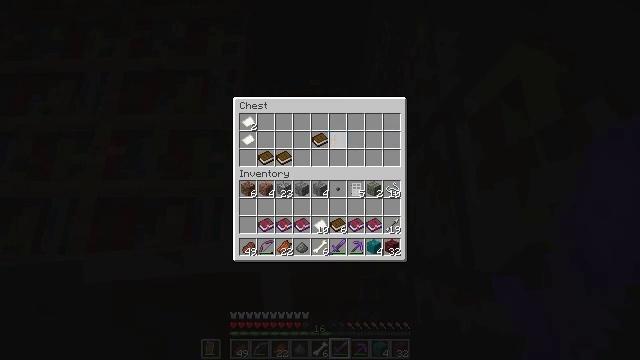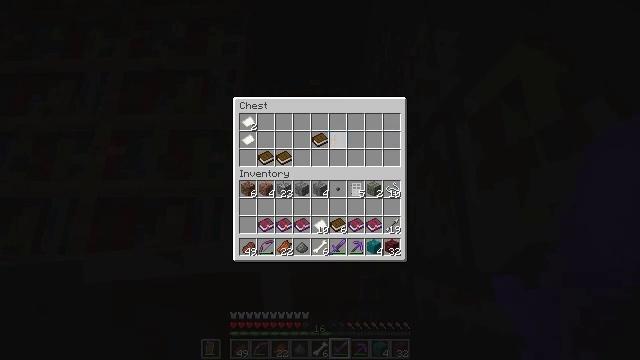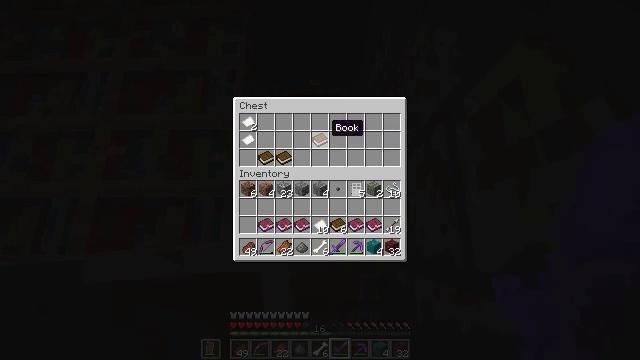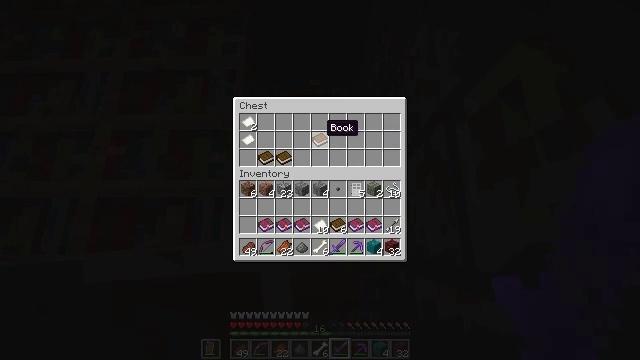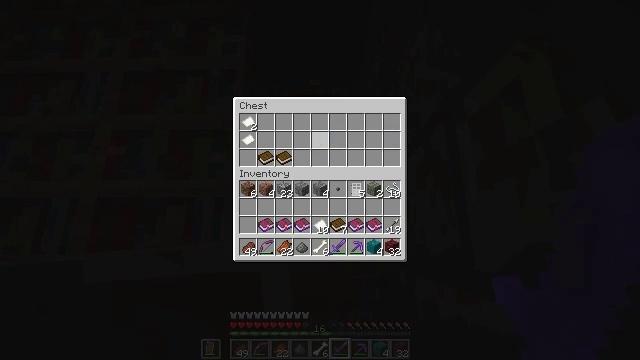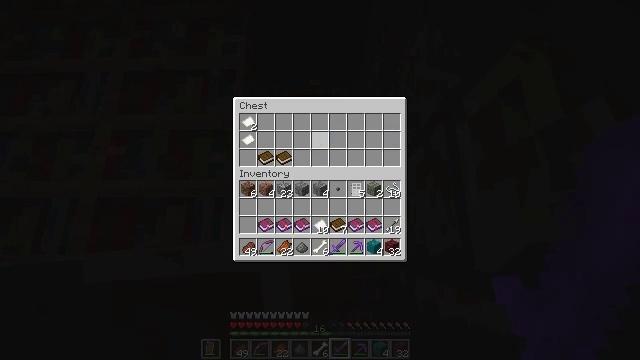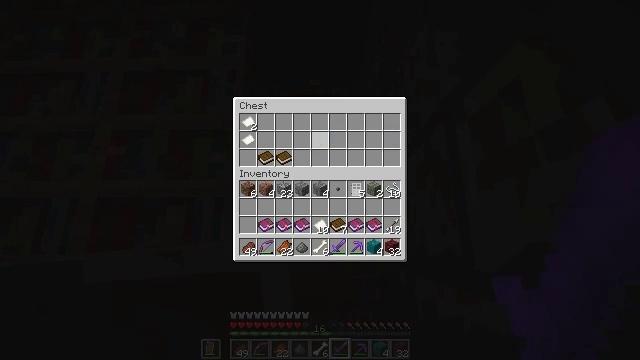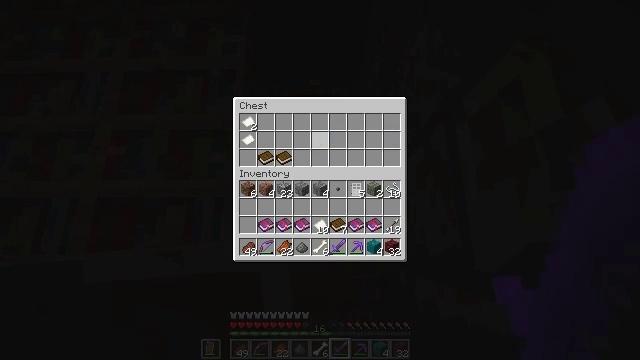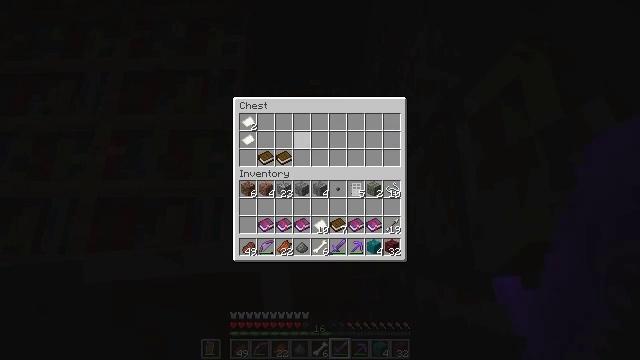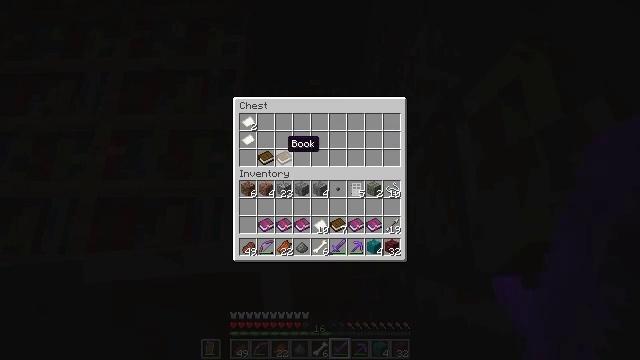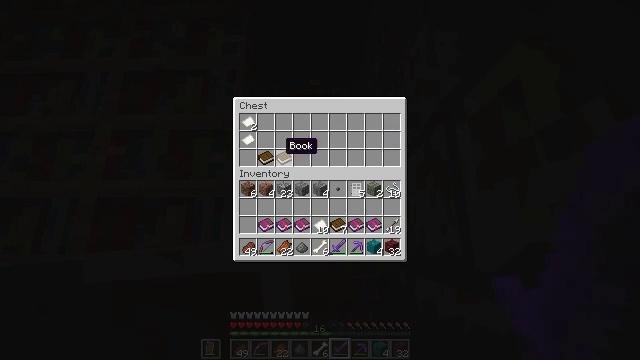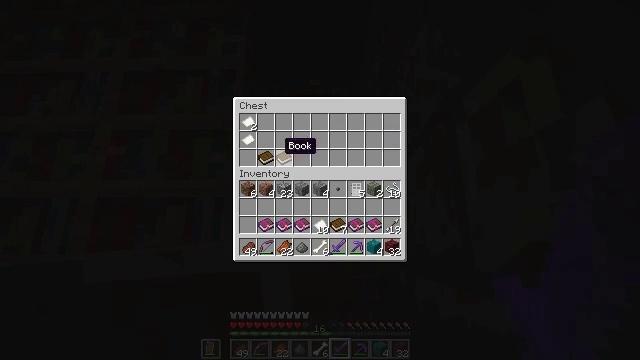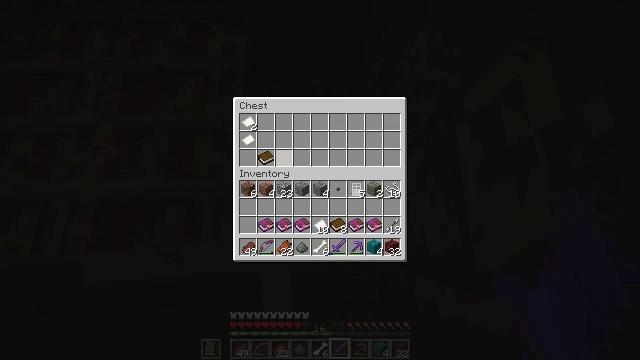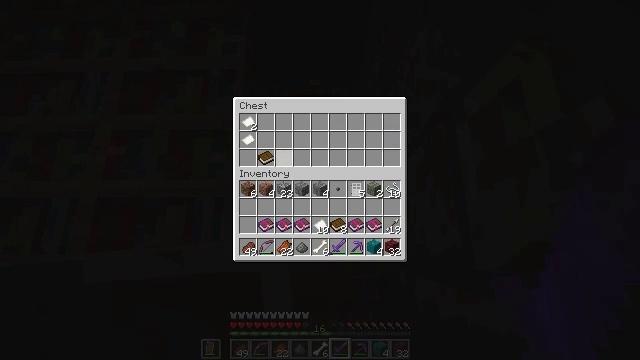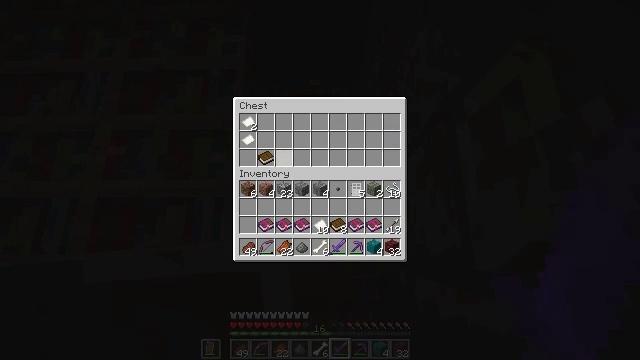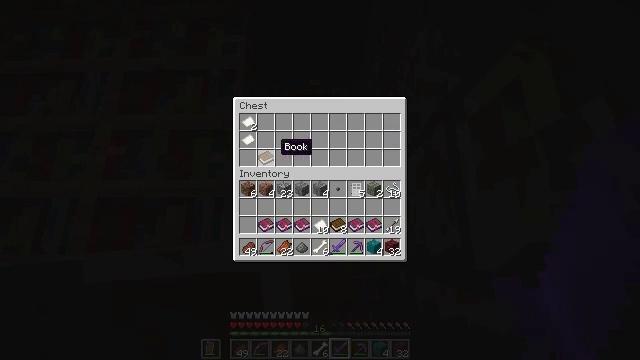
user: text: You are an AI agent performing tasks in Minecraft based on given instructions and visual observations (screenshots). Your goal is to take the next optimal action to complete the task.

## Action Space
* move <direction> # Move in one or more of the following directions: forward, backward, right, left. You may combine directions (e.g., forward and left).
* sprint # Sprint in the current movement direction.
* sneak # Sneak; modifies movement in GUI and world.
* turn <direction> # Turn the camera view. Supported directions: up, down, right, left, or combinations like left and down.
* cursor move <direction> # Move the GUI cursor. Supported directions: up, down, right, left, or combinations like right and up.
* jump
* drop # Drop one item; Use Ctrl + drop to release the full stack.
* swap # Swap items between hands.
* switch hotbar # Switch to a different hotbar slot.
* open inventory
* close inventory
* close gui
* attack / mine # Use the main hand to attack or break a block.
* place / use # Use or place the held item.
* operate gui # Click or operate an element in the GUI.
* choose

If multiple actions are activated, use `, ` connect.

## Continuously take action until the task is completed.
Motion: motion action
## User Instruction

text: Remove the cobweb to avoid getting stuck.
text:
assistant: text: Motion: sneak, use / place
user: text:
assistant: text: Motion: sneak, turn left
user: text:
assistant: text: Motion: sneak
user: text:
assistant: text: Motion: sneak, use / place
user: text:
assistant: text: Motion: sneak, use / place
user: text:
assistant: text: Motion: sneak, use / place
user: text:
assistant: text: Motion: sneak, turn left
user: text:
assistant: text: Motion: sneak, turn left
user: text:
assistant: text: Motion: sneak, turn left
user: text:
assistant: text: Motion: sneak
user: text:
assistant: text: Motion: sneak
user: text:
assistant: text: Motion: sneak, use / place
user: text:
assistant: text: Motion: sneak, use / place
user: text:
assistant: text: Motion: sneak, use / place
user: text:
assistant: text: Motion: sneak
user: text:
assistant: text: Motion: sneak, turn left
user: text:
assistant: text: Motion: sneak
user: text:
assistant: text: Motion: sneak, use / place
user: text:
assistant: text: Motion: sneak, use / place
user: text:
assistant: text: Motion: sneak, use / place
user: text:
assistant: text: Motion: sneak, turn left
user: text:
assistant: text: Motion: sneak
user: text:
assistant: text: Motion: sneak, use / place
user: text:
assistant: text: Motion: sneak, use / place
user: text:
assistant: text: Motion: sneak, turn up
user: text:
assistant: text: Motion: sneak, turn up
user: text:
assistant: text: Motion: sneak
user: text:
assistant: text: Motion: sneak, use / place
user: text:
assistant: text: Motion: sneak, use / place
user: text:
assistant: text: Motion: sneak